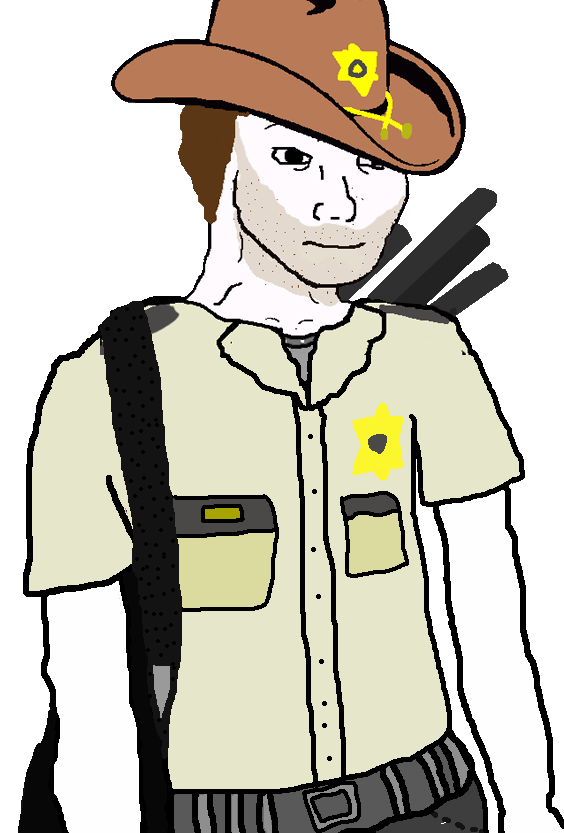
Label: 5_Doomer